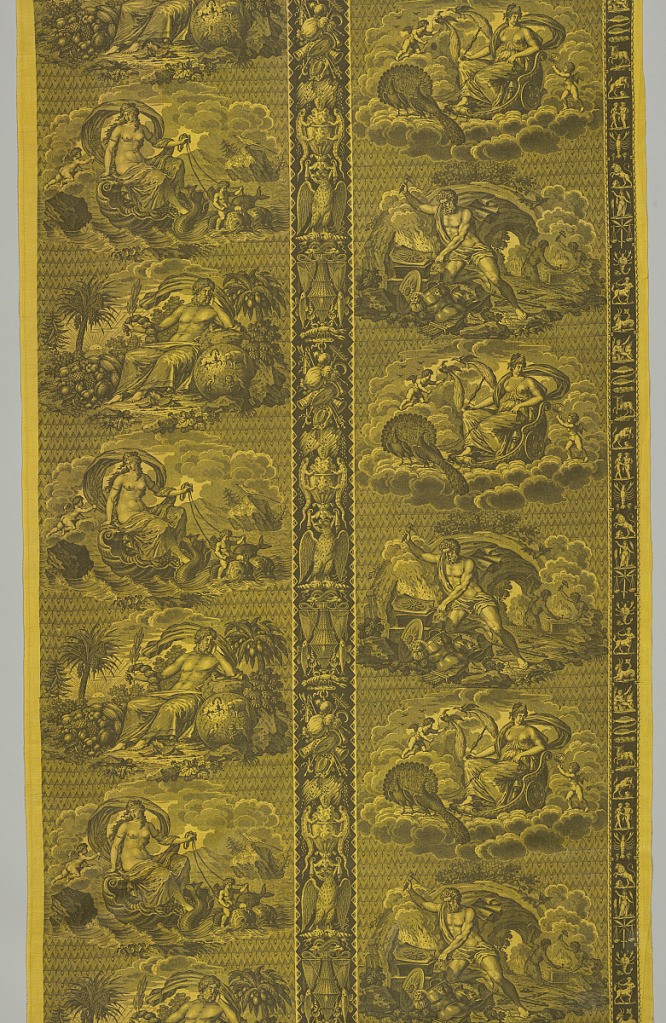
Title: Les Quatre Elements
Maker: B. M. Lebert, 1759–1836
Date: ca. 1810
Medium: cotton Technique: printed by engraved copper plate on plain weave; short plate.
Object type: Textile
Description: Black printed on yellow ground. Four gods arranged in stripes: Vulcan, Juno, Venus, Saturn or Pluto. Central stripe attributed to the four elements, stripe at right the twelve signs of the zodiac.